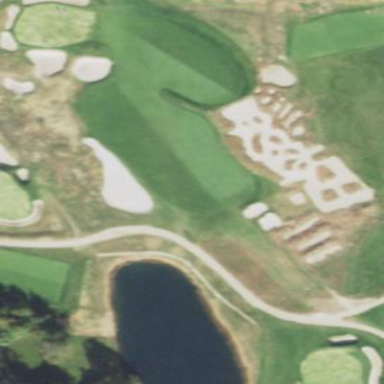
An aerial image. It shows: Golf fairway surrounded by grass.